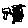
Label: tree